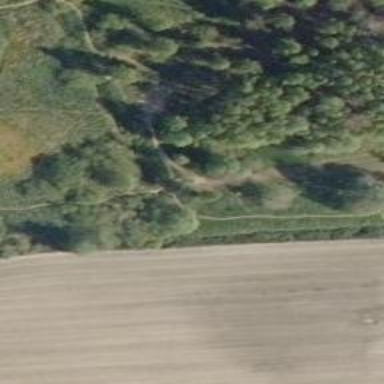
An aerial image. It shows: Path on bridge.